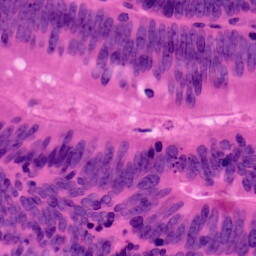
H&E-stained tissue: Colon